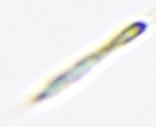
Label: Rhizosolenia